Chest X-ray:
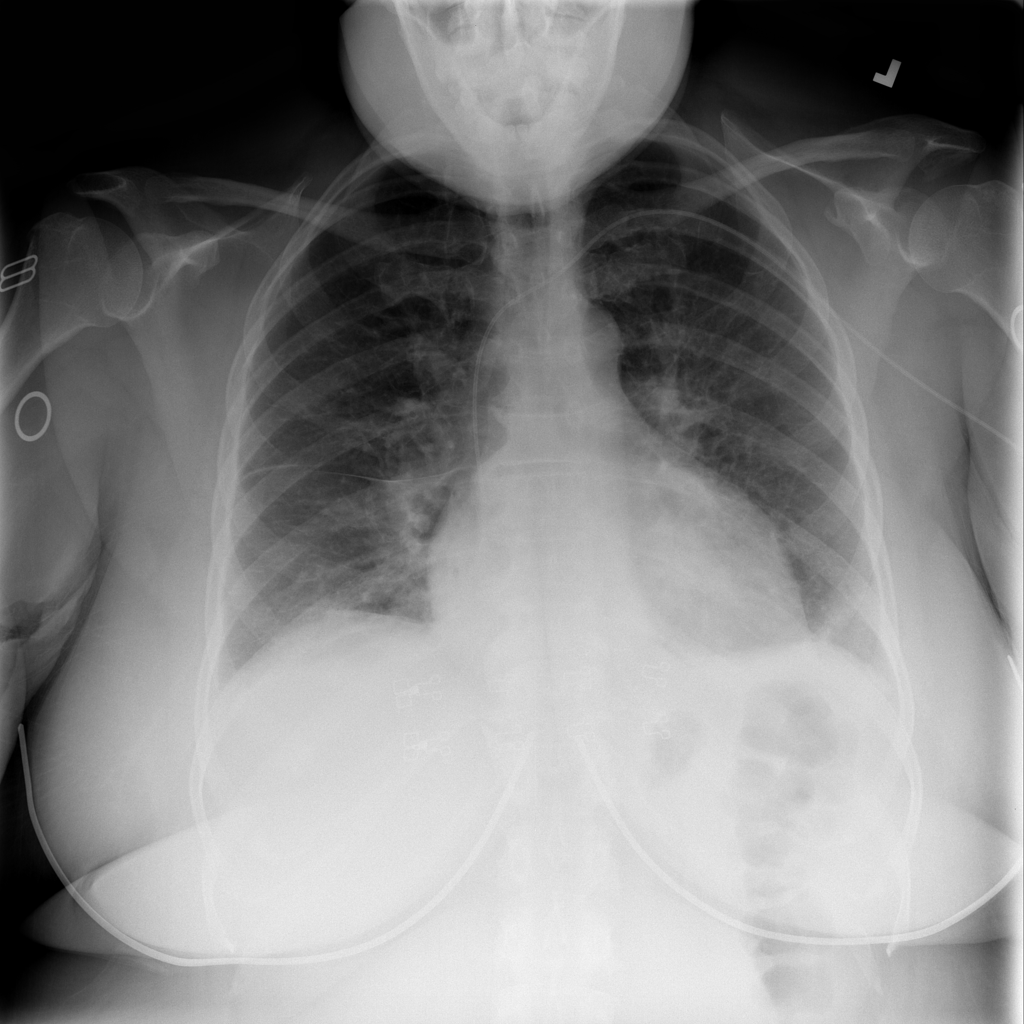
Findings: Consolidation, Effusion, Cardiomegaly
No abnormal finding: no